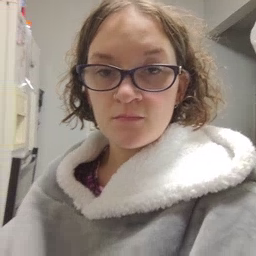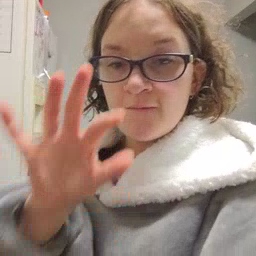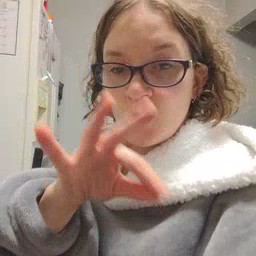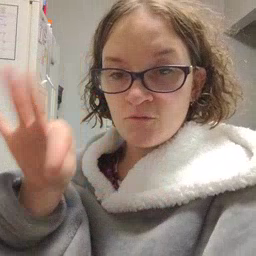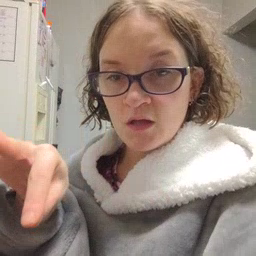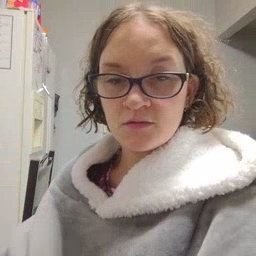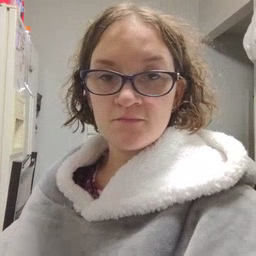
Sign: frenchfries